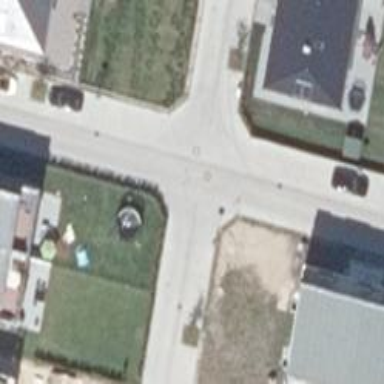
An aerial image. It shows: Residential road.